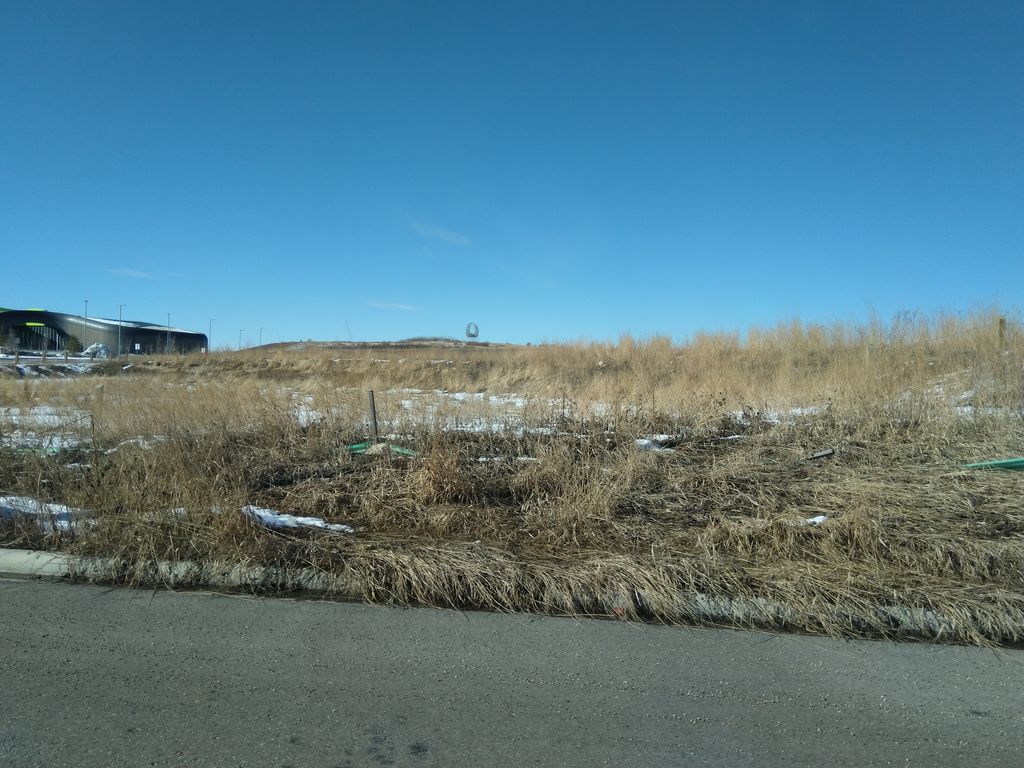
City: calgary